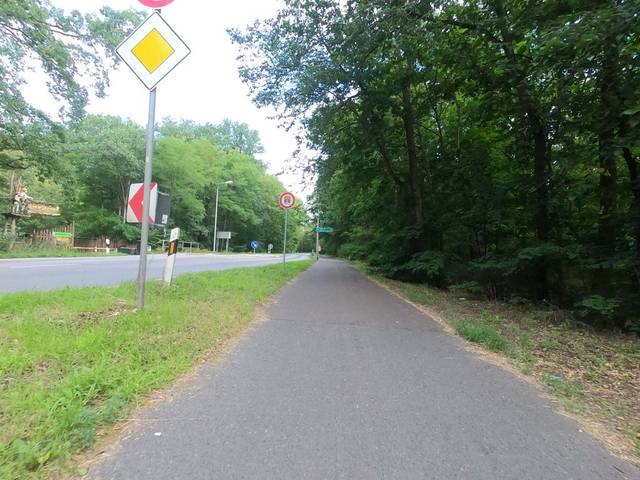
Region: Germany
Coordinates: 52.63, 13.227